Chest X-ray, AP view. Patient: 69 years old, sex M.
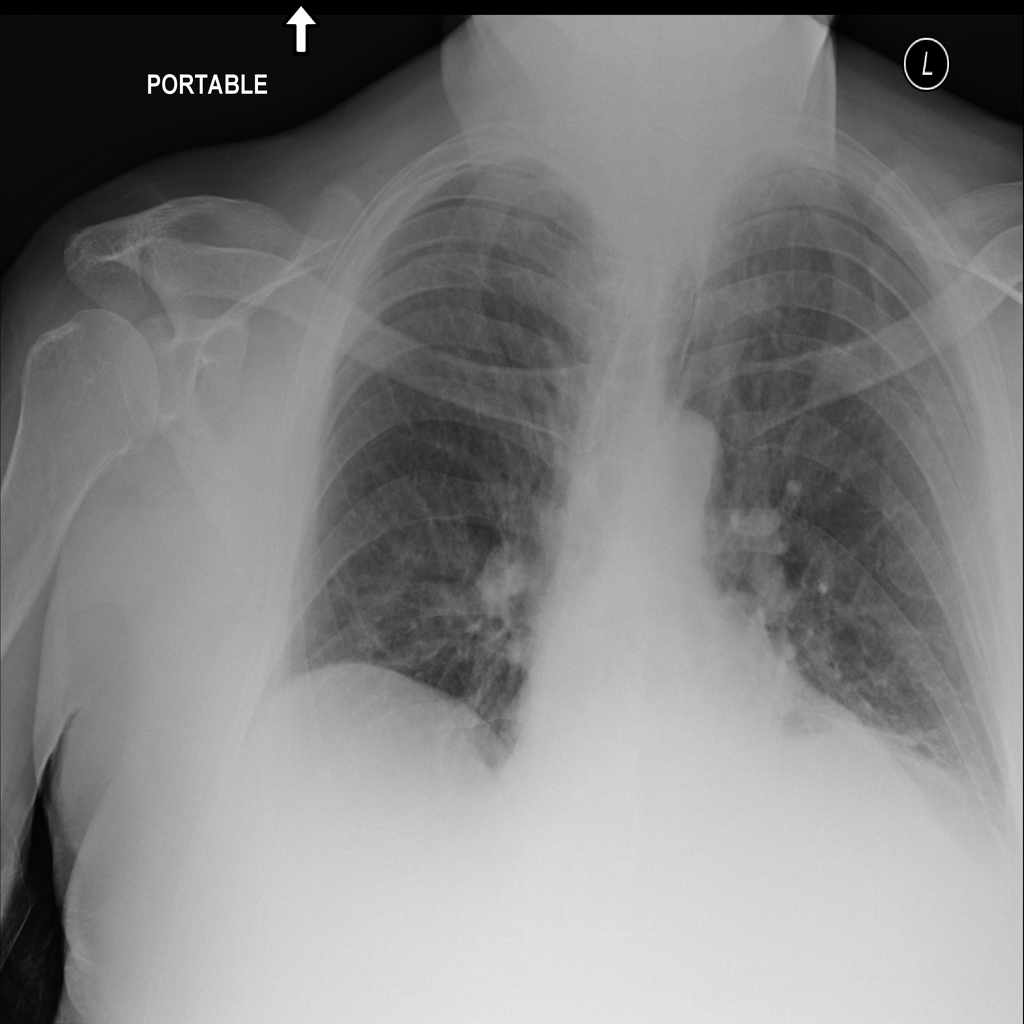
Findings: Atelectasis, Hernia